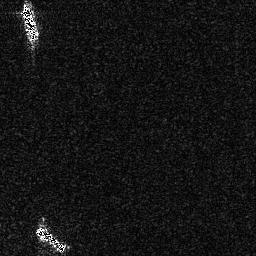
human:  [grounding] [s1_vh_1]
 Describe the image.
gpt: In the satellite image, there is  <ref>1 medium ship </ref> <box>[[13, 87, 25, 98, 0]]</box> located at bottom left,  <ref>1 medium ship </ref> <box>[[7, 0, 15, 16, 0]]</box> located at top left.